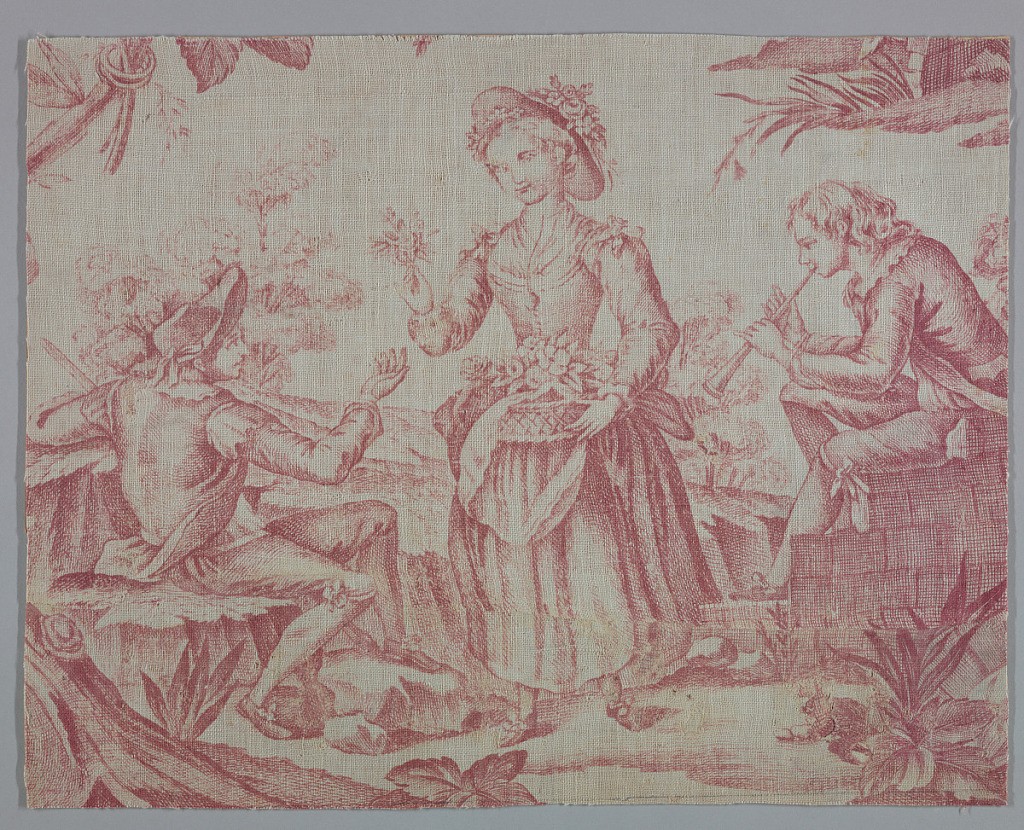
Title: Fragment
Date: ca. 1785
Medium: cotton Technique: printed on plain weave
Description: Fragment shows two young men with musical instruments and a young girl with flowers.